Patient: sex F, age 71
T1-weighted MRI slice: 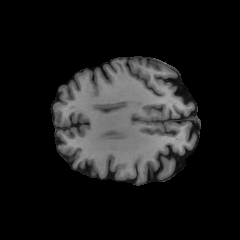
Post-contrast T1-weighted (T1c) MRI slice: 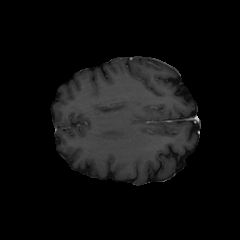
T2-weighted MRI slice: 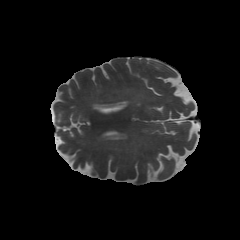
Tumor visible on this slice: no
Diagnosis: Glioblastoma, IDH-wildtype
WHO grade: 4